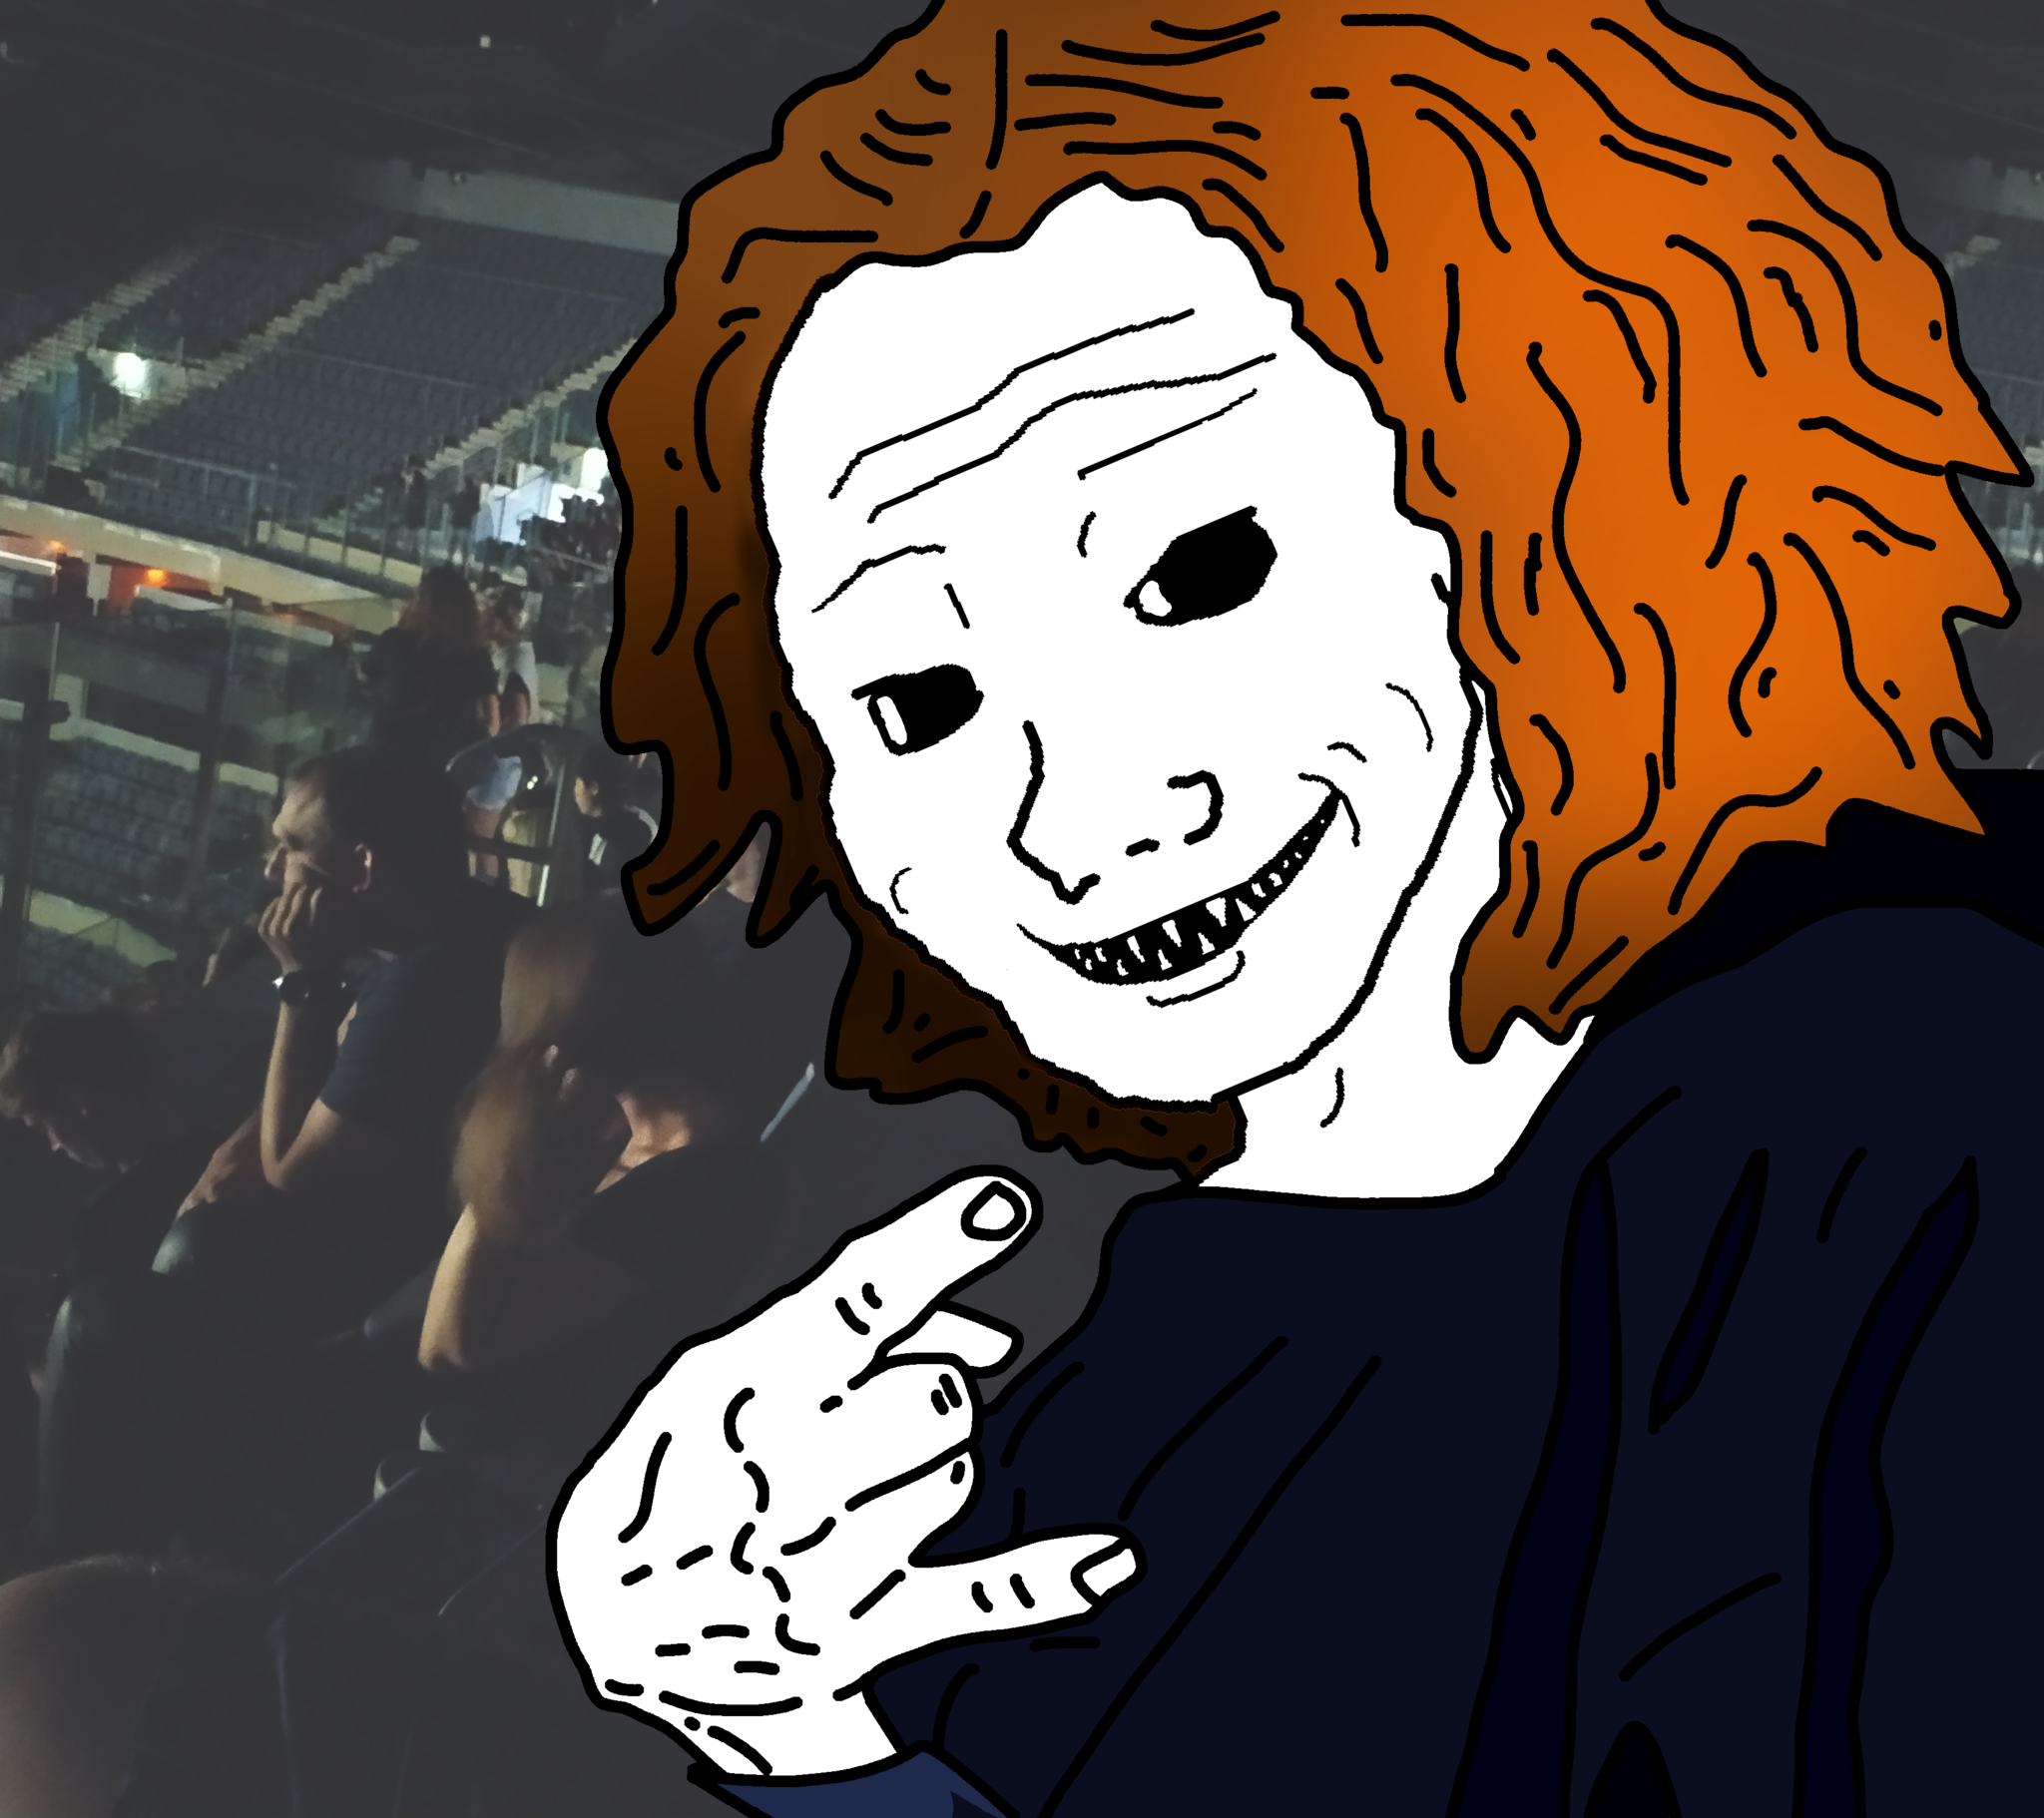
Label: 5_Wojak_with_Background